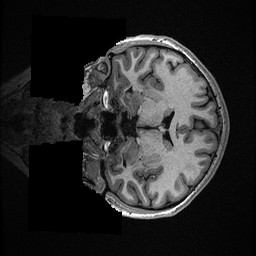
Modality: T1w
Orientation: coronal
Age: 22
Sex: female
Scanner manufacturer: ge
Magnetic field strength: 3 T
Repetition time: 0.006952 s
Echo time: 0.00292 s